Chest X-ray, AP view. Patient: 40 years old, sex M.
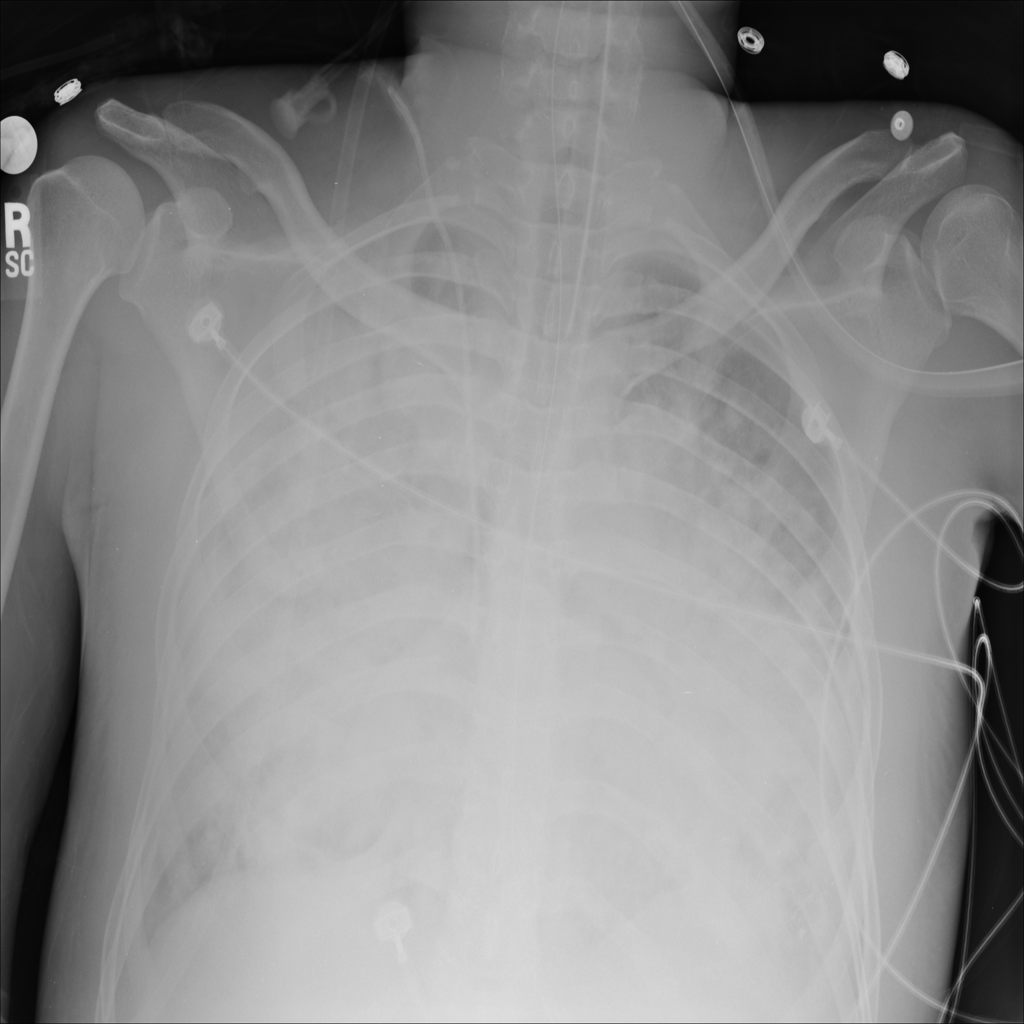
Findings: No Finding